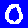
Digit: 0